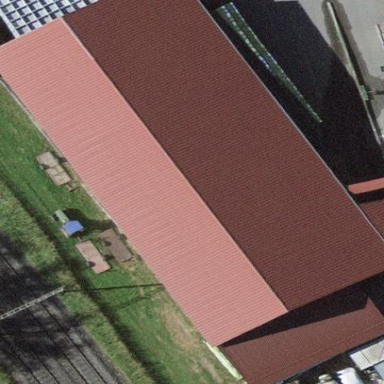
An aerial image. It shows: Barn.